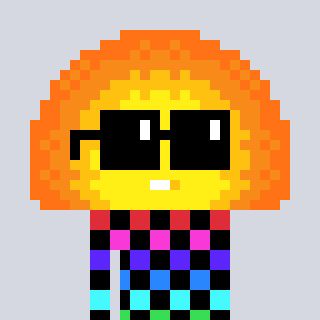
a pixel art character with square black sunglasses, a sunset-shaped head and a orange-colored body on a cool background